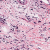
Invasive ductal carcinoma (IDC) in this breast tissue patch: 0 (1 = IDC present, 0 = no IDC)